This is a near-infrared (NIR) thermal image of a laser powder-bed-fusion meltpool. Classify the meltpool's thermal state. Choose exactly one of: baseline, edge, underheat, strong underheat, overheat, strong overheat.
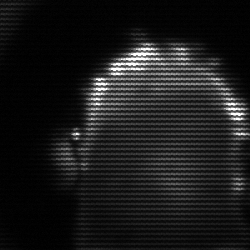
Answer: baseline